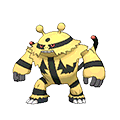
Pok\u00e9mon: electivire